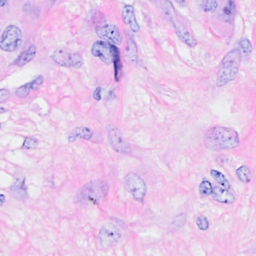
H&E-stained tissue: Breast